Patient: sex F, age 54
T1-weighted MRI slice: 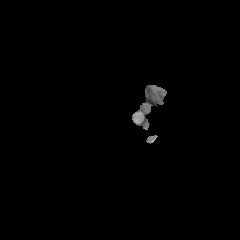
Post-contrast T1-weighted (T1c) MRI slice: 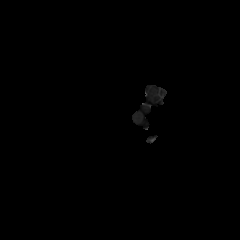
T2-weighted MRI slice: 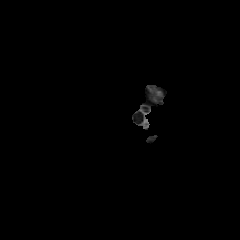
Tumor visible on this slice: no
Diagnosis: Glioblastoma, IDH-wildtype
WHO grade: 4